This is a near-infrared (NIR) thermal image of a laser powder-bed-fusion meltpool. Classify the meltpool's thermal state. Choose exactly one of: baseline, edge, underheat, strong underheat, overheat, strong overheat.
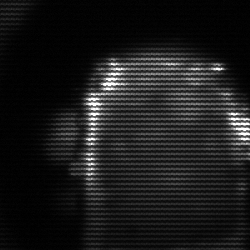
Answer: baseline